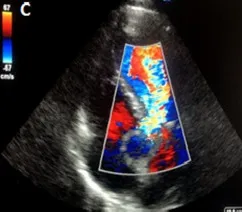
Apical 5-chamber view of the severe aortic regurgitation in color doppler study.
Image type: radiology (ultrasound)